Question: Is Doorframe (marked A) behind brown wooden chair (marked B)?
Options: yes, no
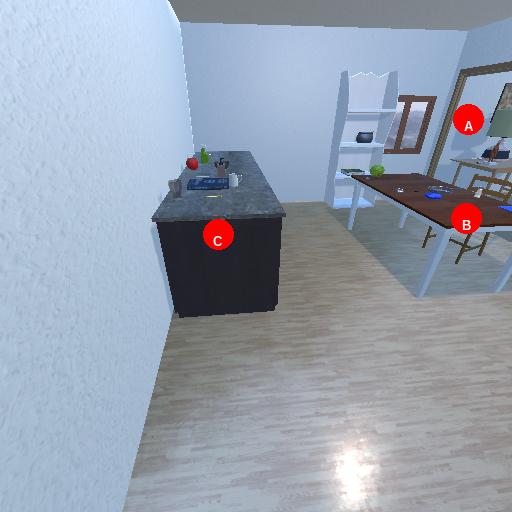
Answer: yes